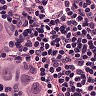
Metastatic tissue present: yes